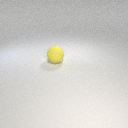
large yellow rubber sphere